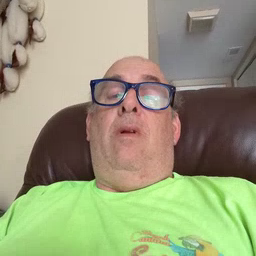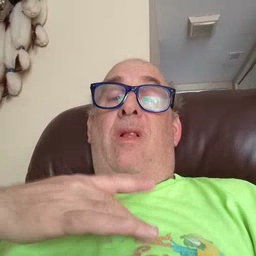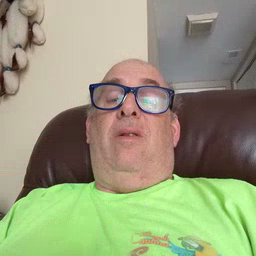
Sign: like